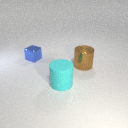
large brown metal cylinder to the right of small blue metal cube